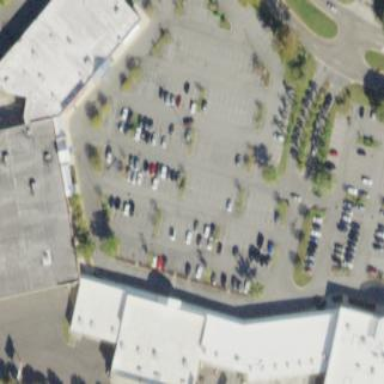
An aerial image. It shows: Retail area.